Interaction volume radius: 5 \u00c5
Interaction volume height: 35 \u00c5
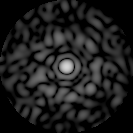
Disorder parameter: 0.8649